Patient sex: F
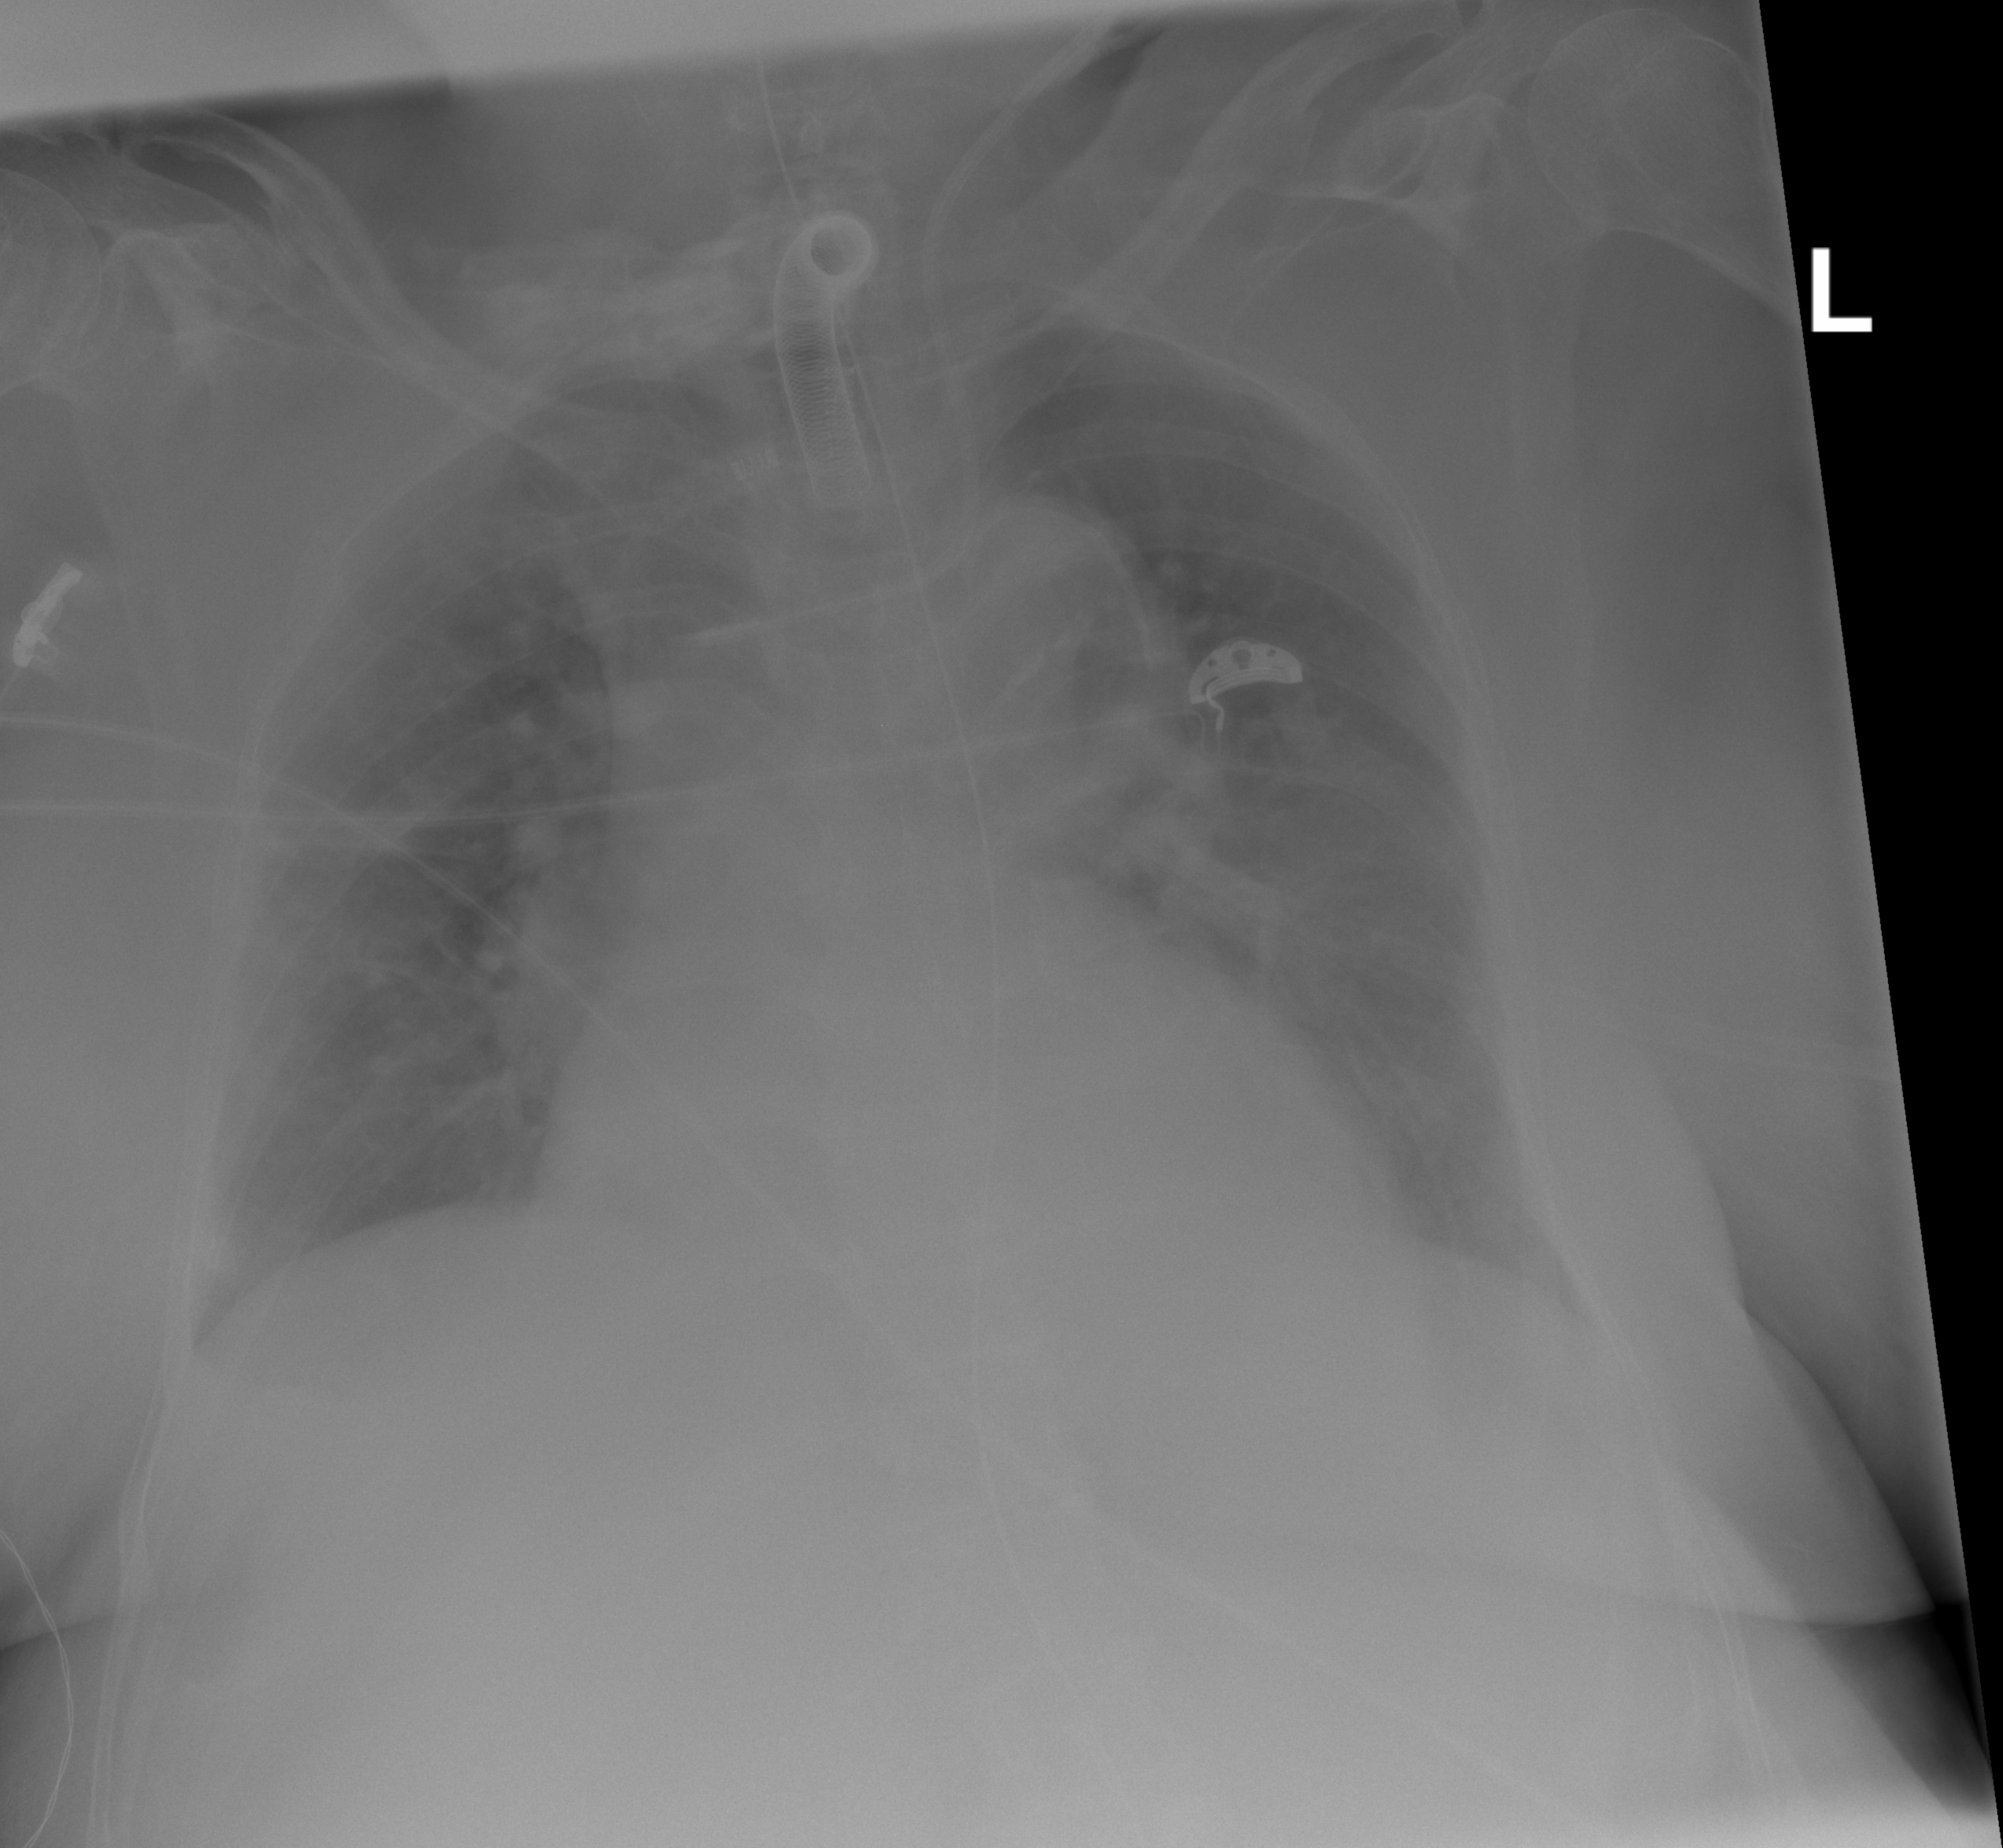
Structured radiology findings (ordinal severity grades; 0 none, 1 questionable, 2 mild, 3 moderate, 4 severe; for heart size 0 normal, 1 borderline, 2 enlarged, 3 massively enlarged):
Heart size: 2
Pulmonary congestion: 2
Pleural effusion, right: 2
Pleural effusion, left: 2
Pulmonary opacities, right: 3
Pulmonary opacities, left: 2
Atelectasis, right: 2
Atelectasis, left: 2